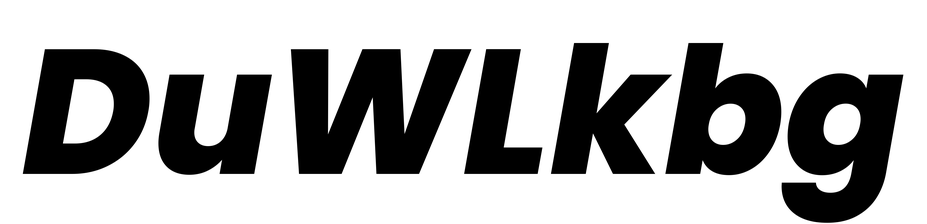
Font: Poppins-ExtraBoldItalic